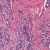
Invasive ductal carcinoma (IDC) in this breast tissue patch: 1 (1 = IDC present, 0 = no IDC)